Question: I'm using this page to keep my audio playing across pages.
'''
<Page
x:Class="MyApp.MainPage"
xmlns="http://schemas.microsoft.com/winfx/2006/xaml/presentation"
xmlns:x="http://schemas.microsoft.com/winfx/2006/xaml"
xmlns:local="using:MyApp"
xmlns:d="http://schemas.microsoft.com/expression/blend/2008"
xmlns:mc="http://schemas.openxmlformats.org/markup-compatibility/2006"
xmlns:mmppf="using:Microsoft.PlayerFramework"
mc:Ignorable="d"
>
<Grid Background="{ThemeResource ApplicationPageBackgroundThemeBrush}">
<mmppf:MediaPlayer x:Name="player" AutoPlay="True" AudioCategory="BackgroundCapableMedia" />
<Frame x:Name="rootFrame"/>
</Grid>
</Page>
'''
This is how my App Manifest looks.

But once I background my app, the audio stops playing.
From what I can see, everything <URL> is present in my app
(the 'MediaPlayer' element should take care of the 'SystemMediaTransportControls')
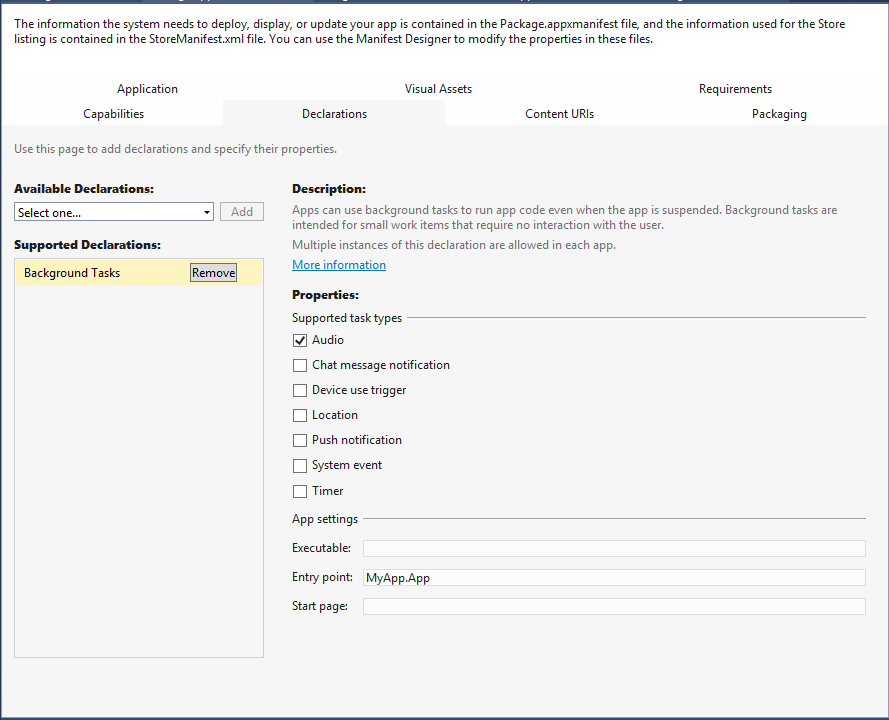
Answer: The page you're referring to is only applicable to Windows Store apps, not Windows Phone 8.1.
For Windows Phone 8.1, things seem more complicated, as you have to implement a background task, as explained here: <URL>